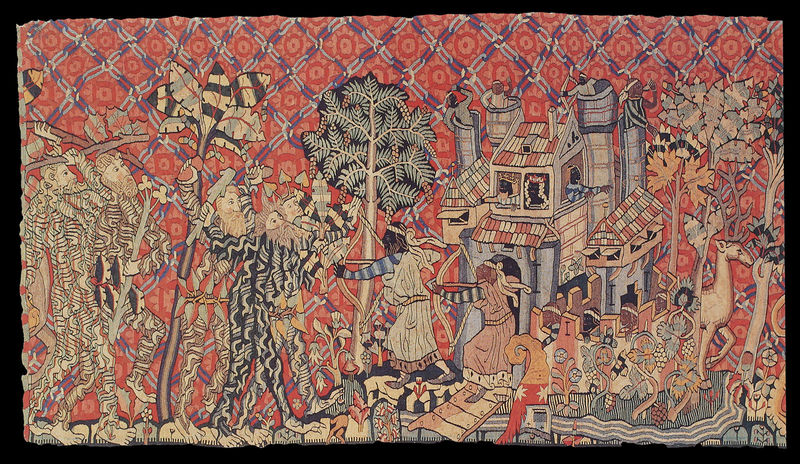
Titel: Erstürmung einer Mohrenburg, Tierkampf und Familienleben bei den wilden Leuten
Institution: Boston, Museum of Fine Arts
Schlagwörter: baum, blau, blätter, kampf, mann, wasser, bäume, menschen, männer, haus, rot, schloss, tier, beige, muster, teppich, bart, brücke, pflanzen, wald, stock, turm, bogen, kette, fluß, krieg, schlacht, treppe, kaiser, könig, gobelin, wandteppich, stufen, burg, türme, festung, ketten, stöcke, asiatisch, sieg, rauten, stäbe, hirsch, reh, eroberung, menschengruppe, kreuzzug, palmen, geweih, textil, pfeil, wandbehang, gewebt, persien, gefecht, kamel, geböude, tapiserie, pfeil und bogen, stürmung, bäumne